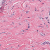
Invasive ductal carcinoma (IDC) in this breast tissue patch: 0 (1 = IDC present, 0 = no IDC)